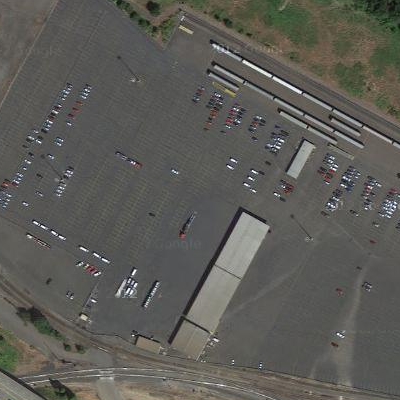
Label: gParking